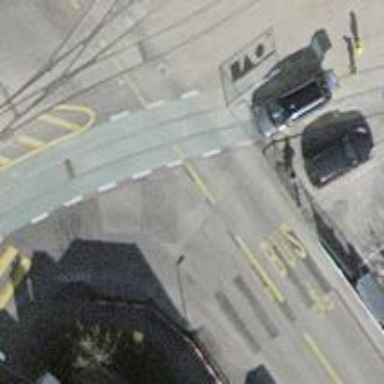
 and shared busway/cycleway on the left side."